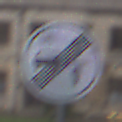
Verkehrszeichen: EndeVerbotUeberholenEinspurigeFahrzeuge
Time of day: Midday
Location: Outdoor (Urban)
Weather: Overcast
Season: NotSpecified
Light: Natural